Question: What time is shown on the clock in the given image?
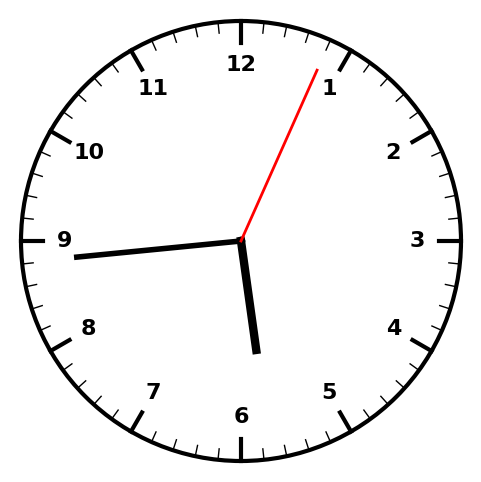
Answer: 05:44:04